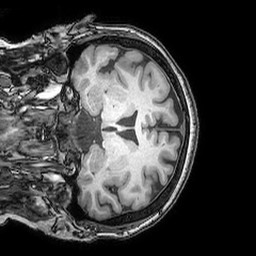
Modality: T1w
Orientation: coronal
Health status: ill
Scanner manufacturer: philips
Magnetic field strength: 3 T
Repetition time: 0.007 s
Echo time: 0.0035 s